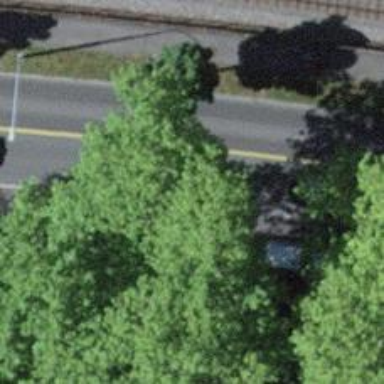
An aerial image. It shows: Primary highway with trolley wires.